Field crop: tomato
Growth stage: 1
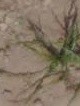
Species: cyperus